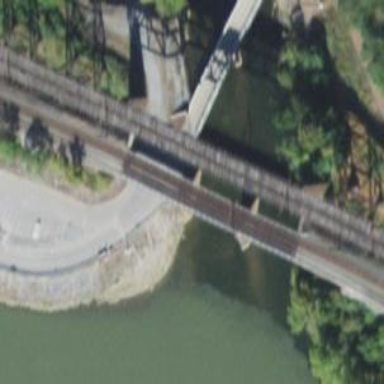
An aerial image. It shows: Bridge over railway line.